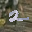
Label: 2